Interaction volume radius: 5 \u00c5
Interaction volume height: 10 \u00c5
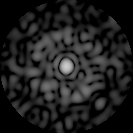
Disorder parameter: 0.7262